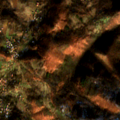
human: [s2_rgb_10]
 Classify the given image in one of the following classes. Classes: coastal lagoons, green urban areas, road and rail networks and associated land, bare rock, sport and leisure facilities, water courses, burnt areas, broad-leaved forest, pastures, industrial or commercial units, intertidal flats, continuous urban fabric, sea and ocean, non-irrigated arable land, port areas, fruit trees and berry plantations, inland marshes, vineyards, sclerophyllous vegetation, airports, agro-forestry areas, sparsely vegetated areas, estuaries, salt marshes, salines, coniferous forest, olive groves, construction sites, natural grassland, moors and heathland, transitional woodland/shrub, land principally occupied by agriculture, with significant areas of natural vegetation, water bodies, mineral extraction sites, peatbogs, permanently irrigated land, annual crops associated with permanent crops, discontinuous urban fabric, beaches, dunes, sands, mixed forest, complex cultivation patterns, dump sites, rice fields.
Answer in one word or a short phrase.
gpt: land principally occupied by agriculture, with significant areas of natural vegetation, broad-leaved forest